В непрозрачном листе просверлили множество маленьких отверстий, расположив их в вершинах треугольной сетки (см. рисунок). На лист нормально падает пучок лазера с длиной волны $\lambda$.
Какая дифракционная картина будет наблюдаться на экране, расположенном на расстоянии $L$ позади решётки, если “постоянная решётки” равна $d$? Считать, что $L \gg d \gg \lambda$.
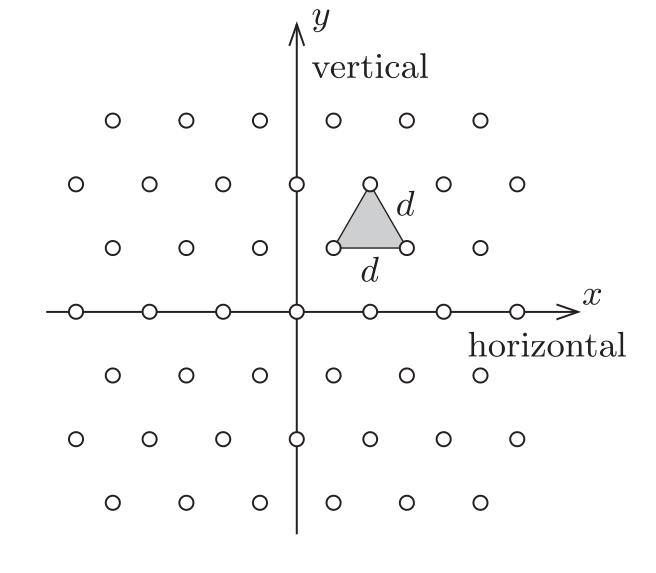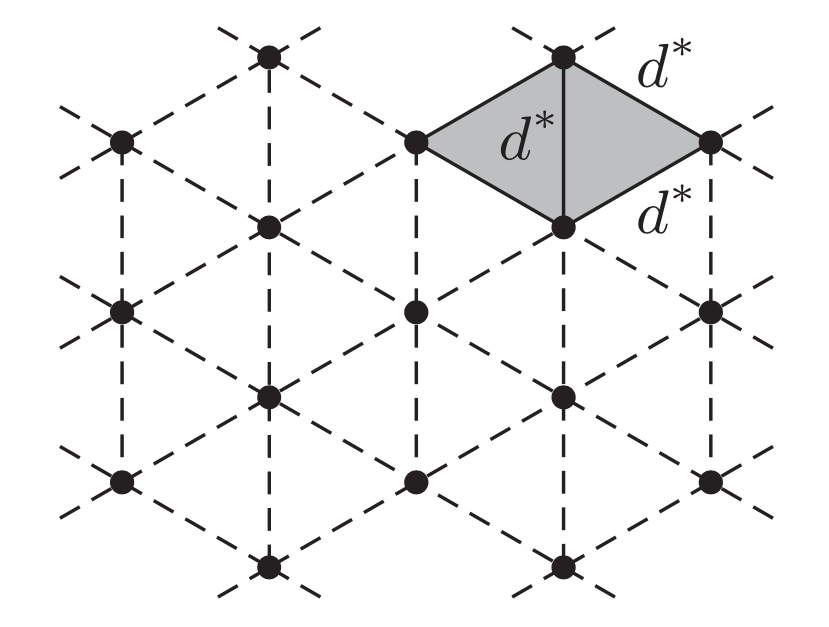
Ответ: Треугольная решётка с "постоянной" $d* = \frac{2}{\sqrt{3}}\frac{\lambda{L}}{d}$
Темы:
T, ★, Оптика, Волновая оптика, Дифракционная решетка, 200 задач, 2D